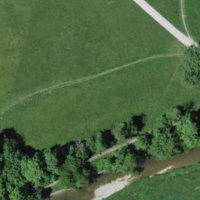
EUNIS habitat code: 53
Species observed at this site:
Lithospermum officinale